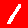
Digit: 1